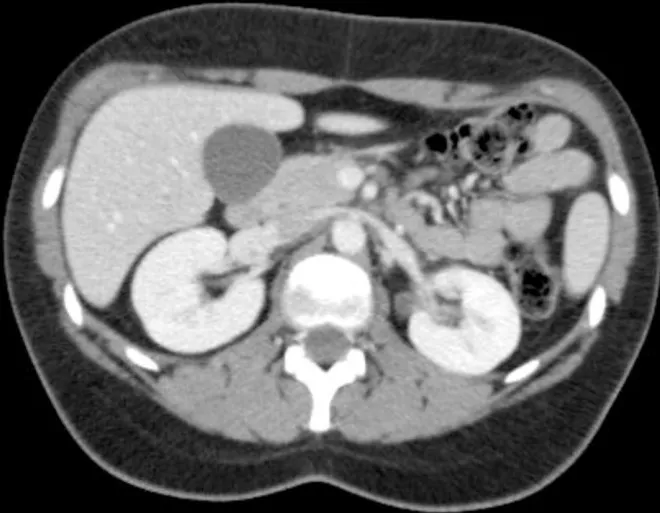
CT scan, axial view, showing absence of hydronephrosis bilateral.
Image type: radiology (ct)